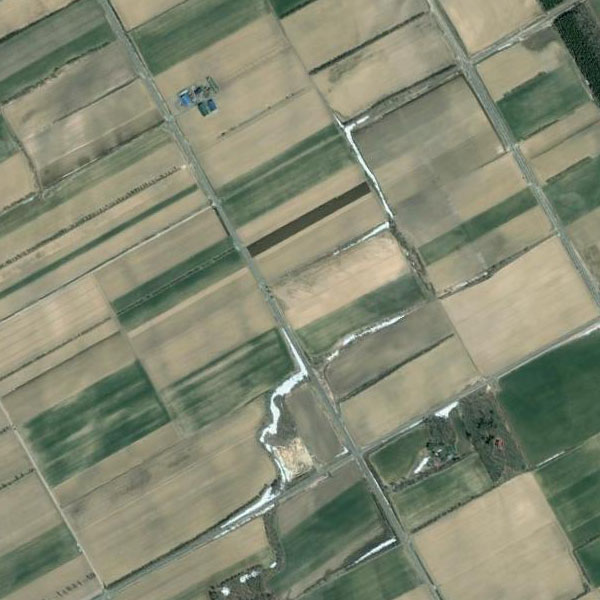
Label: Farmland